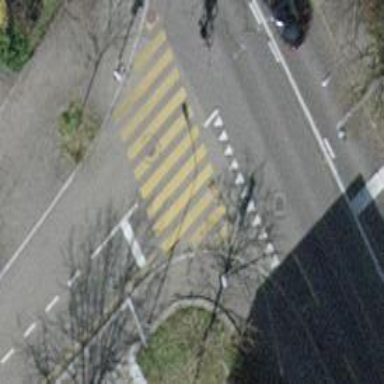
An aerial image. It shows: Road with traffic signals and zebra crossing with traffic signals.